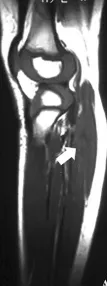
Three-year-old girl with foreign body granuloma of the right posterior lower leg. A and B: Sagittal T1- and T2-weighted images of the right posterior lower leg. The mass had low intensities on T1- and high intensities on T2-weighted images (arrows). Central area of the lesion had low intensities both on T1- and T2-weighted images.
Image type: radiology (mri)